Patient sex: F
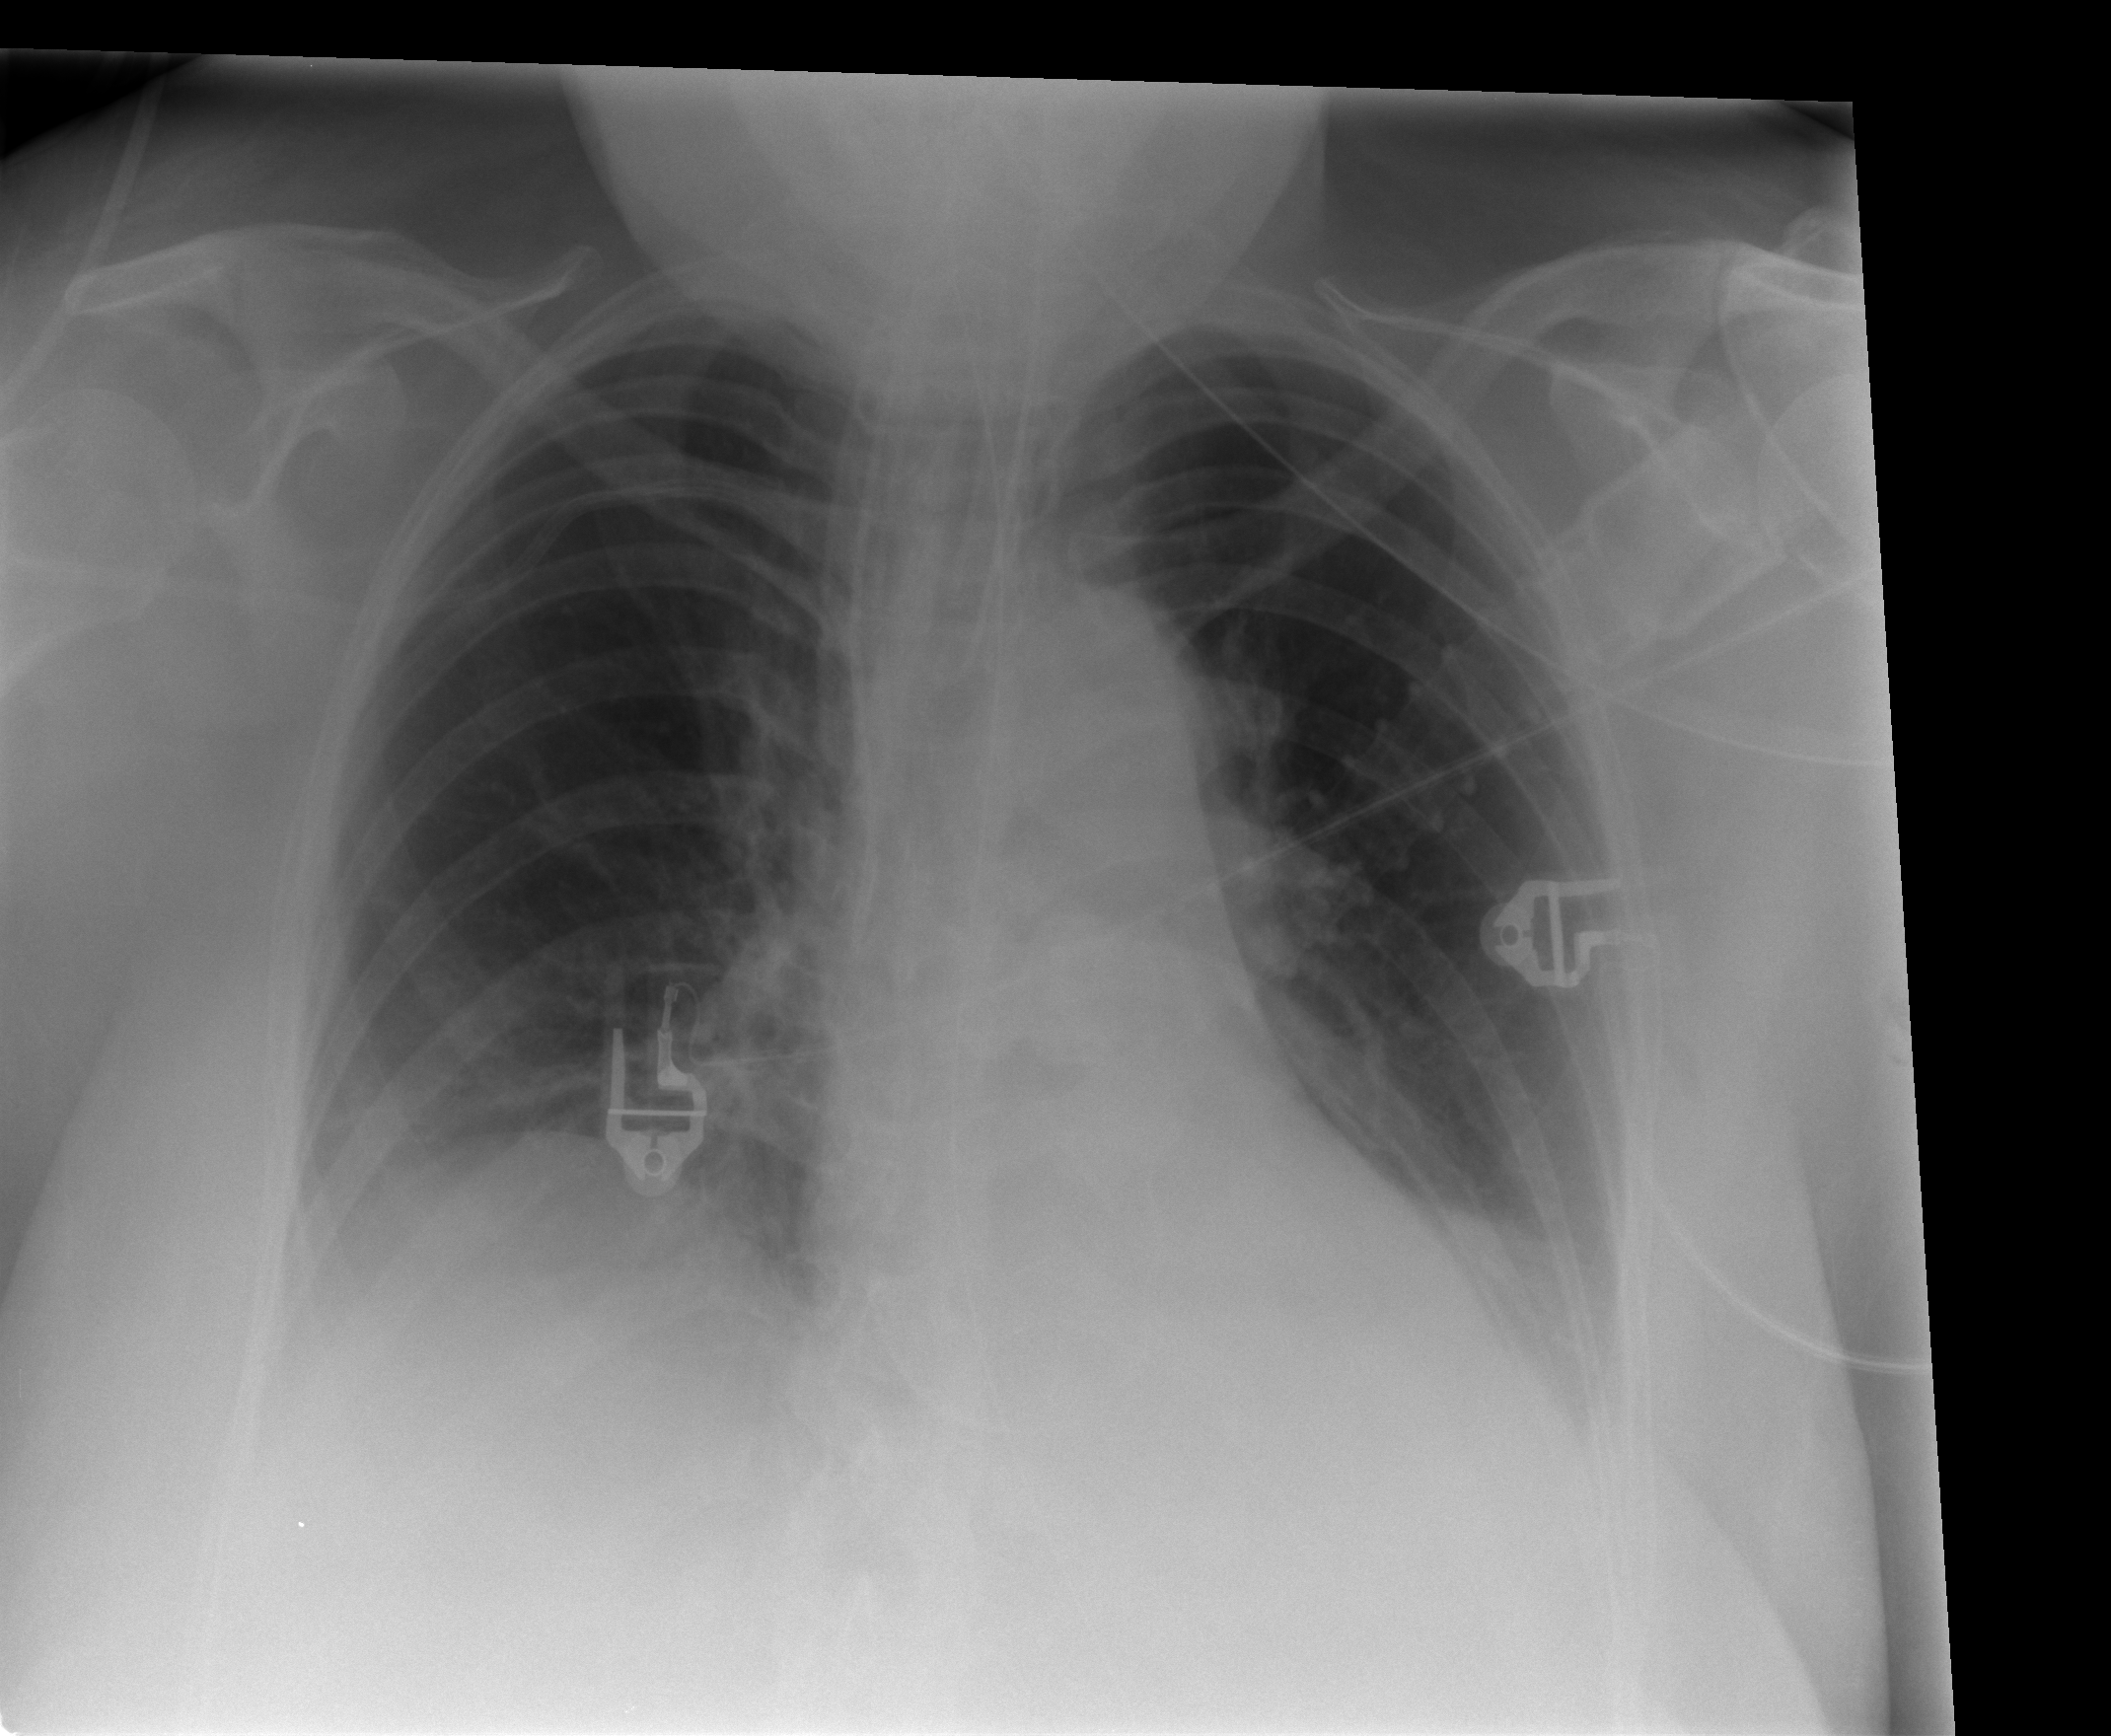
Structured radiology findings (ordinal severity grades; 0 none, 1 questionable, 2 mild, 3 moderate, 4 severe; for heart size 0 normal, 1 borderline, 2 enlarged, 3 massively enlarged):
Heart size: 0
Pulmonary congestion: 0
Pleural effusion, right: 0
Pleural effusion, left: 1
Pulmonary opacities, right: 0
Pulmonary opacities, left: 0
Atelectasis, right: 1
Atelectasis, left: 2